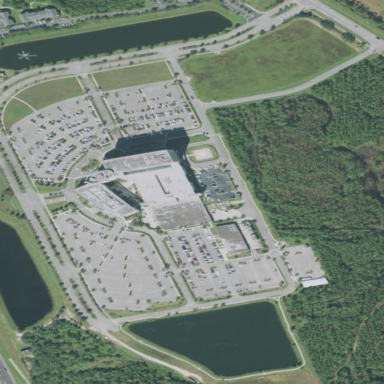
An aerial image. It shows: Healthcare facility identified as hospital.